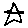
Label: star